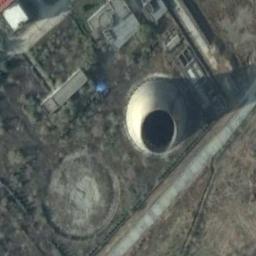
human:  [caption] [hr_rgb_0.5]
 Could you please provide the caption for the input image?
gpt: The thermal power station is on the bare land .

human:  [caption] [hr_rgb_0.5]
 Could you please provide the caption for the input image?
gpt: There is a round space next to this thermal power station .

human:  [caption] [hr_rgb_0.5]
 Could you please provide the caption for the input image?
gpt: There are simple buildings in the thermal power station, A cooling tower, and some green space .

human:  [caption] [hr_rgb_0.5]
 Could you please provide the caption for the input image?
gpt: Several buildings are next to the thermal power station .

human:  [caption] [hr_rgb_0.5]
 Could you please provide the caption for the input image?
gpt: There are some buildings and a chimney on the thermal power station .